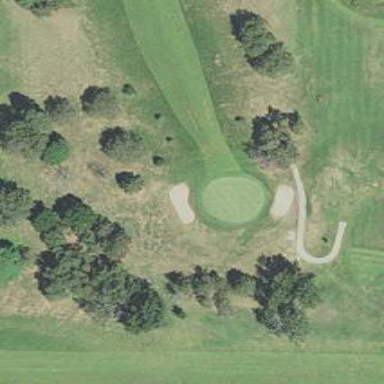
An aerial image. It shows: Golf hole.